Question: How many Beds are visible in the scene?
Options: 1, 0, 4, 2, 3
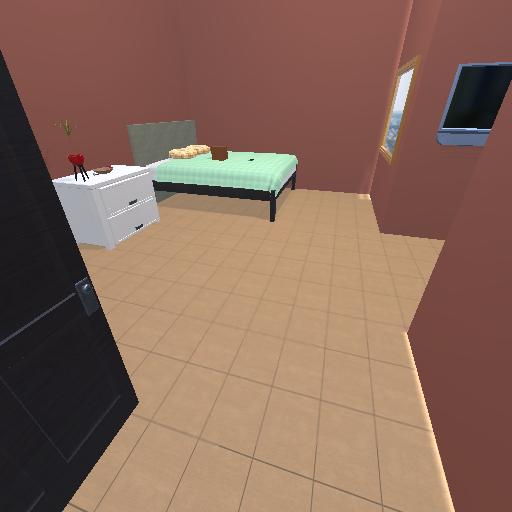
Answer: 1